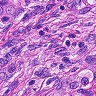
Metastatic tissue present: yes